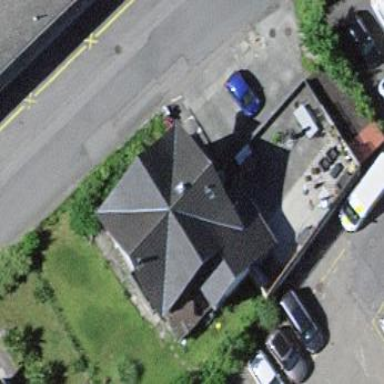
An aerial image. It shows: Detached building.